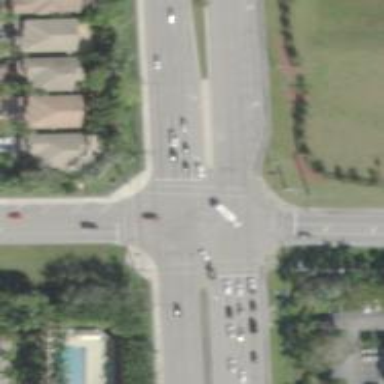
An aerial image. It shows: Uncontrolled crossing on footway.